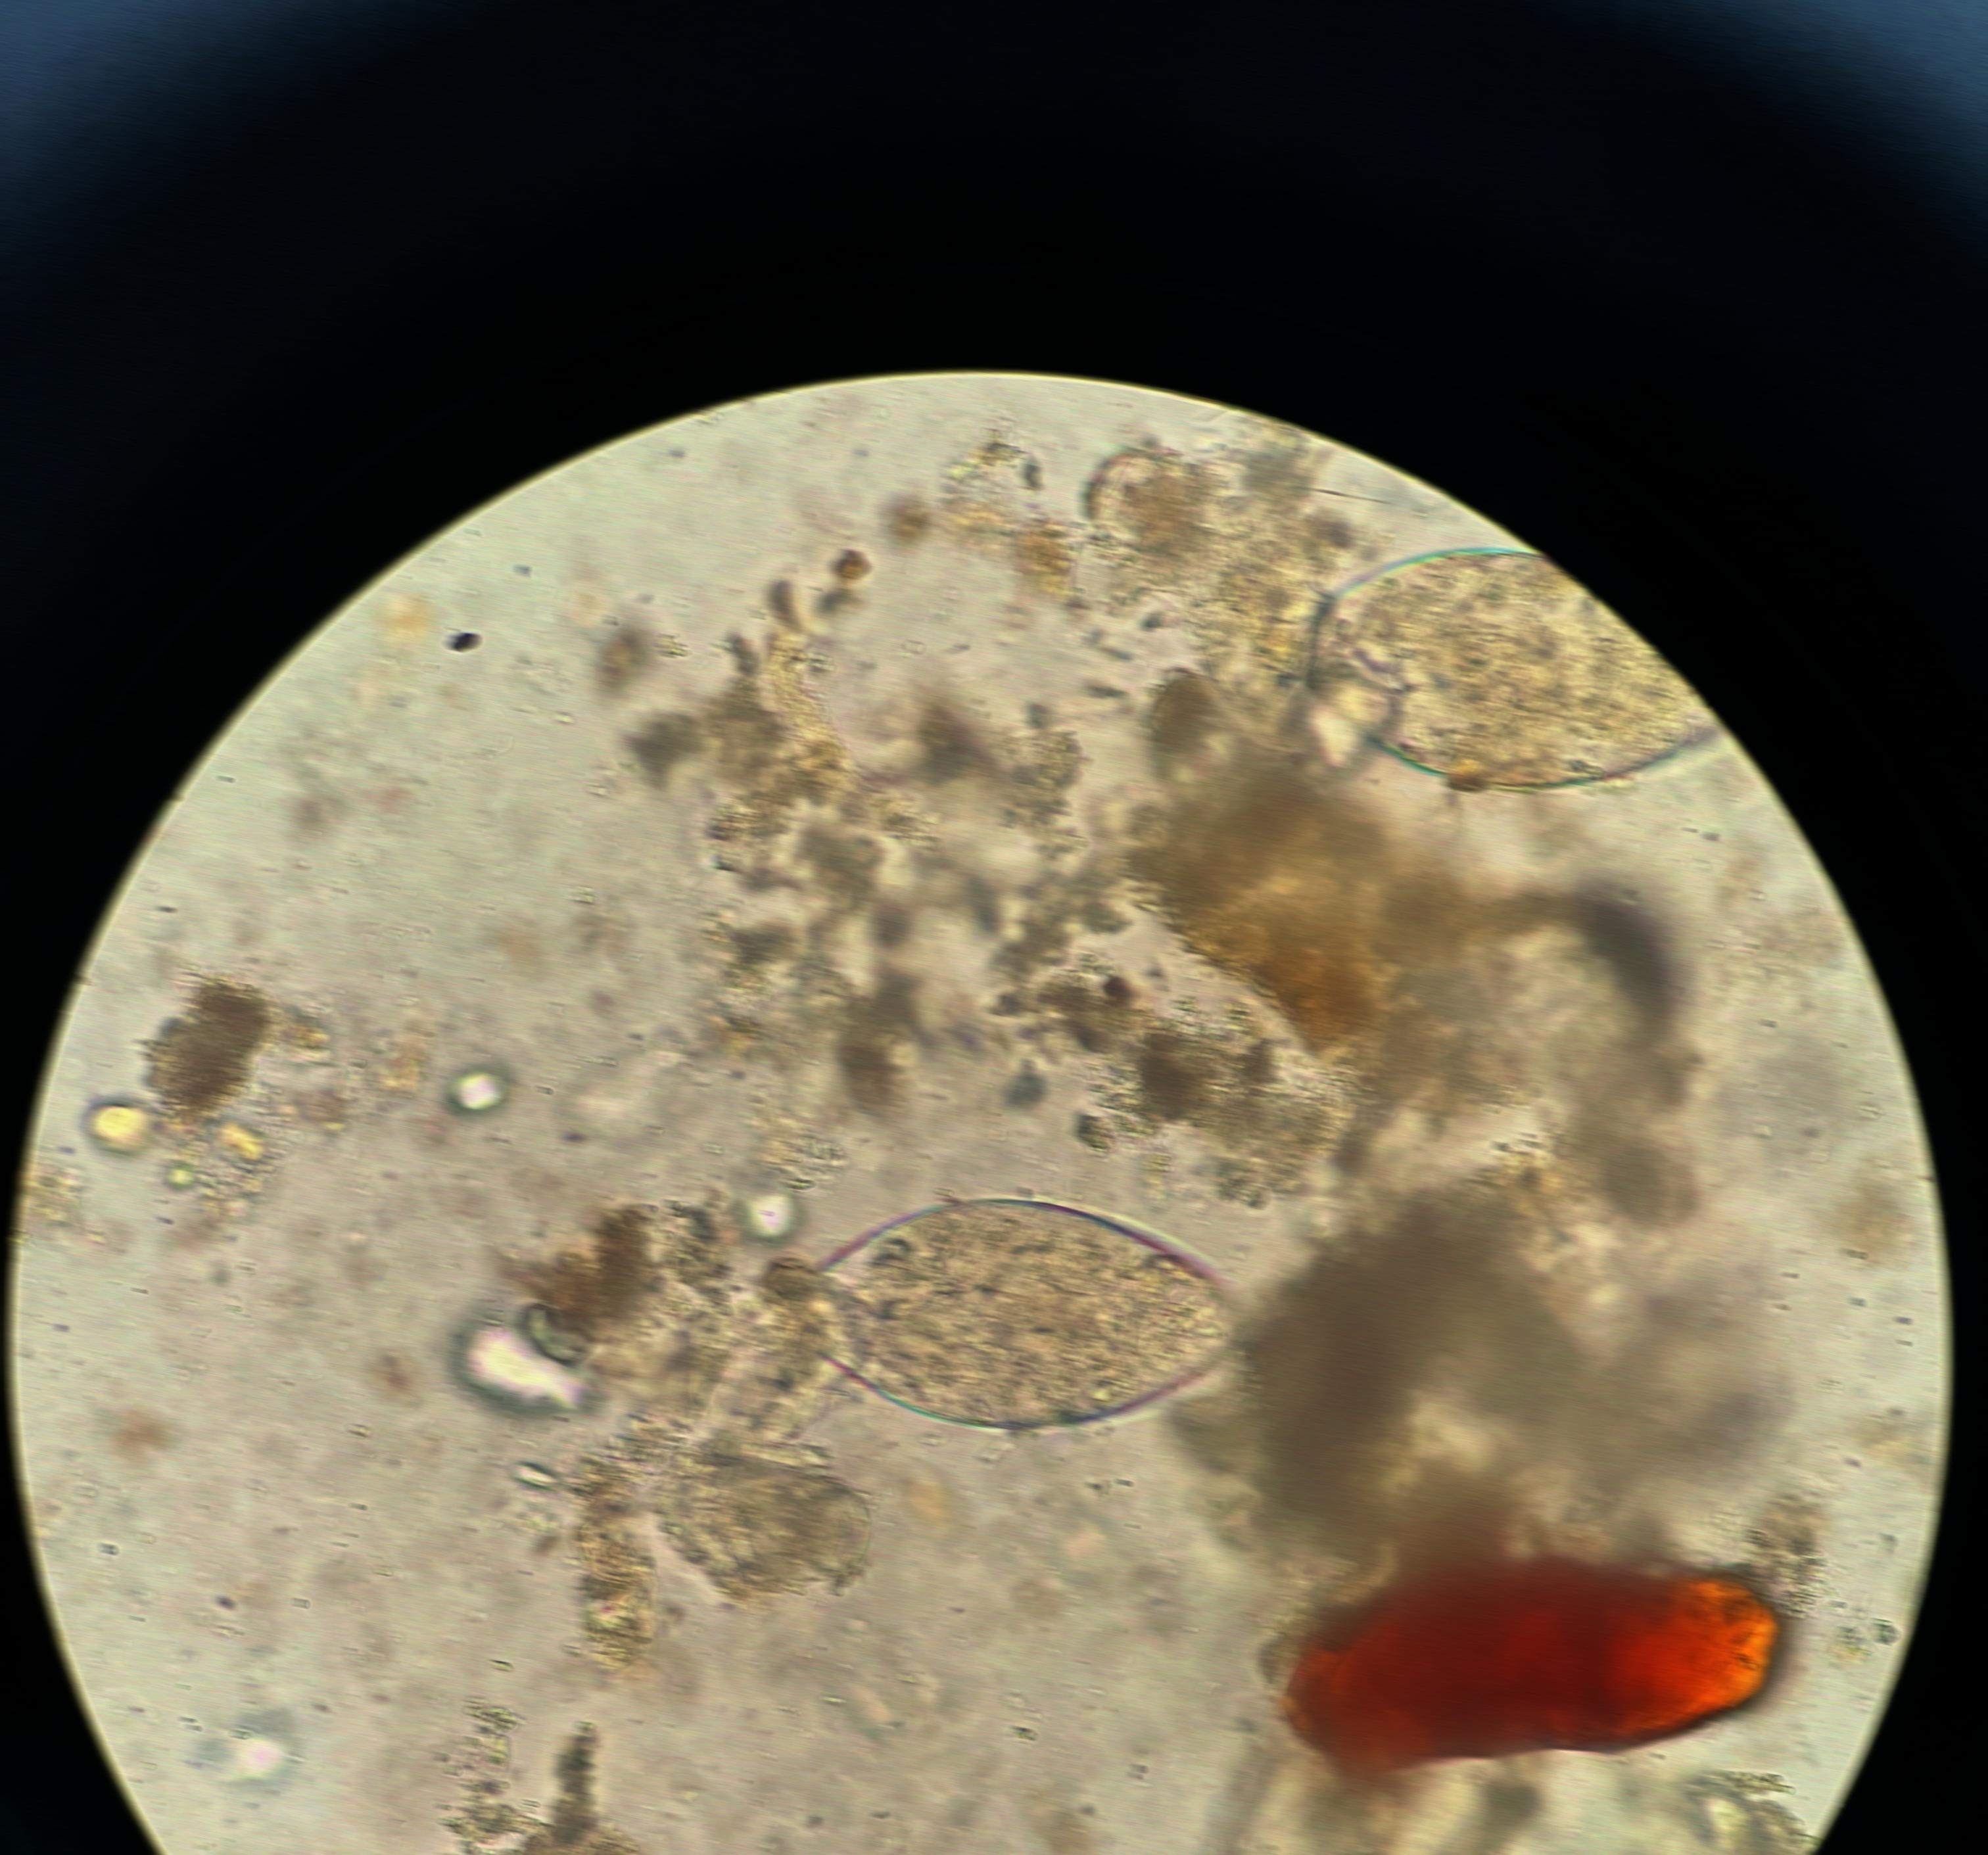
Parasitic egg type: Fasciolopsis buski